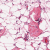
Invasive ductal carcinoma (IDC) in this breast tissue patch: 0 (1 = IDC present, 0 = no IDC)